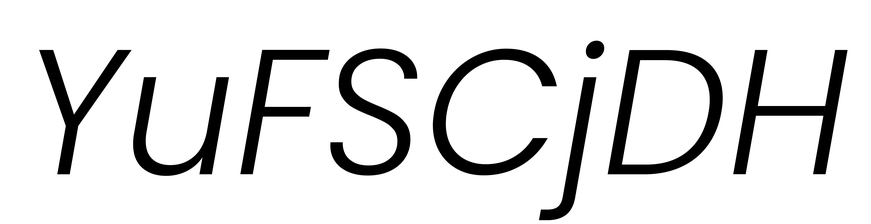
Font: Poppins-LightItalic